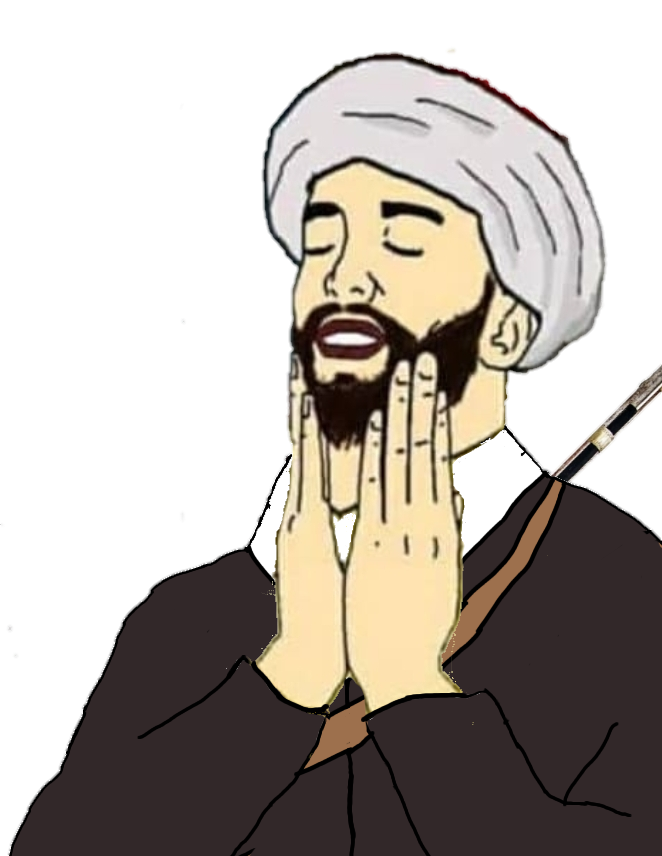
Label: 5_Feels_Good